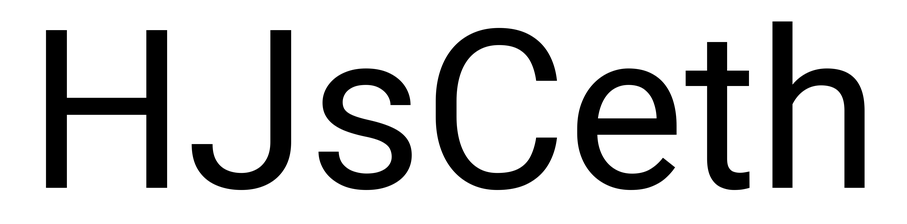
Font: Roboto_Regular